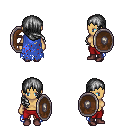
a pixel art fantasy rpg character, female body template, human, tanned skin, blue tattered cape, red pants, gray right-swept hairstyle, maroon shoes, shield, four views (front, back, left, right), 2x2 character sprite sheet, small pixel art, hard edges, no anti-aliasing